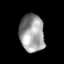
Tissue: skin
Cell type: Epithelial cells
Senescence score: 0.2827
Nuclear area (px): 912
Mean DAPI intensity: 154.959